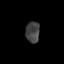
Tissue: skin
Cell type: Epithelial cells
Senescence score: 0.2429
Nuclear area (px): 291
Mean DAPI intensity: 66.625